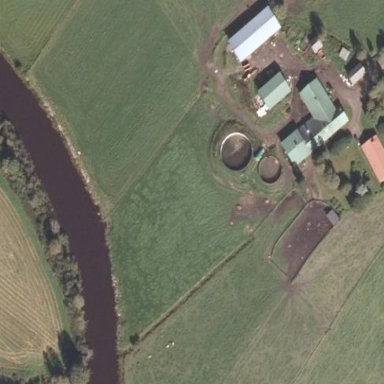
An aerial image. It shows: Farmyard area.